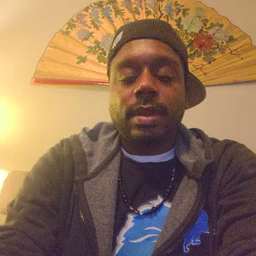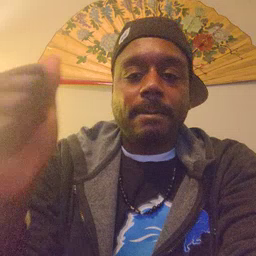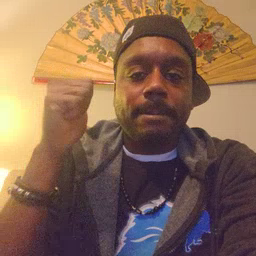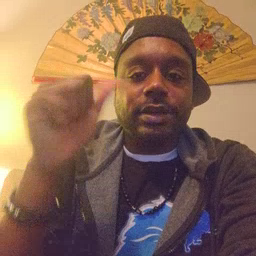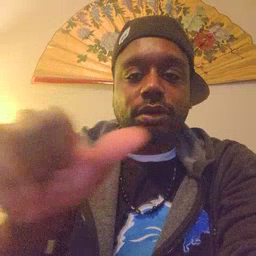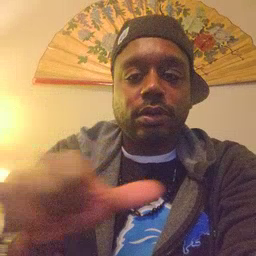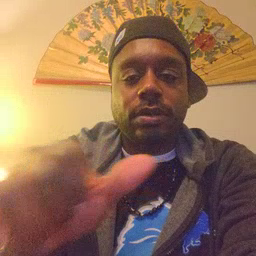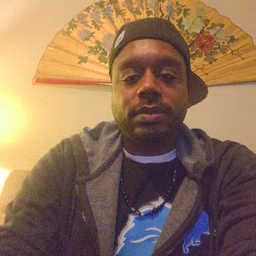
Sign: backyard